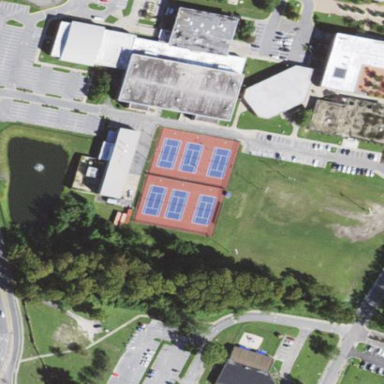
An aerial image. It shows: Tennis court in leisure pitch.